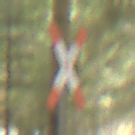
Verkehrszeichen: Andreaskreuz
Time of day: MorningAfternoon
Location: Outdoor (Nature)
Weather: Overcast
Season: Winter
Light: Natural